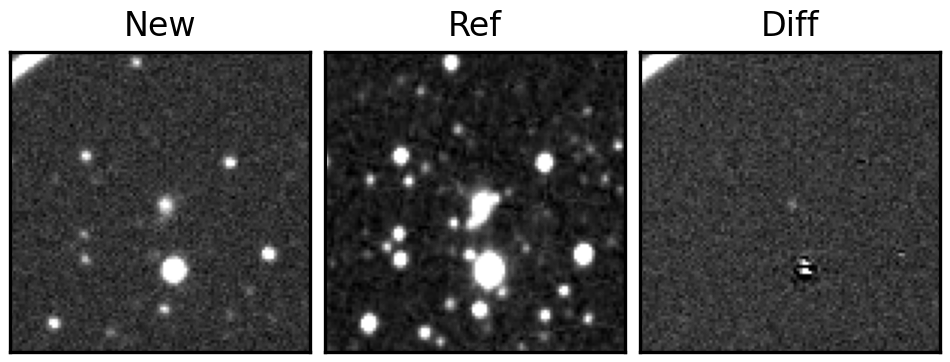
Label: real